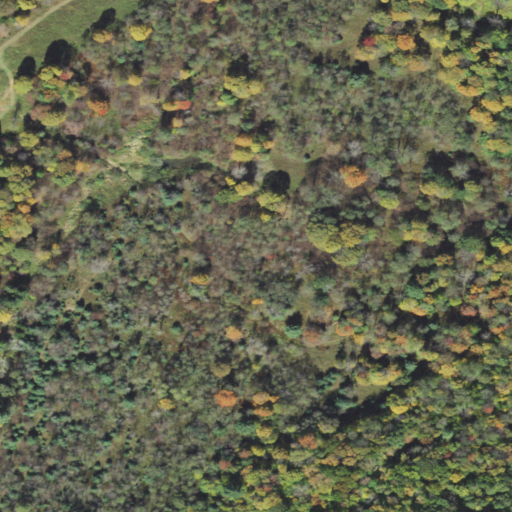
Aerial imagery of valley in Pennsylvania named Bark Shanty Hollow containing deciduous forest, mixed forest, shrub, and woody wetlands